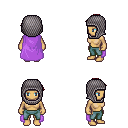
a pixel art fantasy rpg character, female body template, human, tanned skin, lavender cape, teal pants, brunette long mohawk hairstyle, chain hood, four views (front, back, left, right), 2x2 character sprite sheet, small pixel art, hard edges, no anti-aliasing